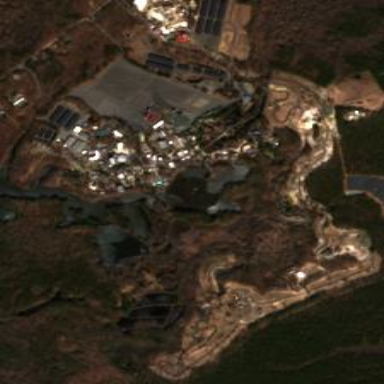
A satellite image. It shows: Theme park.